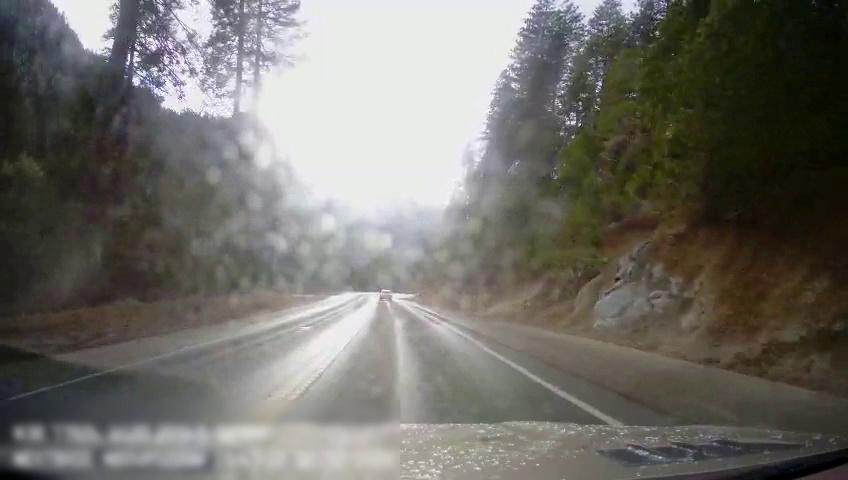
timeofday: Day
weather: Sunny
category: Drivable Space
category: Vehicles | Car
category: Lanes | Opposite Lane
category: Lanes | Current Lane
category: Lanes | Current Lane